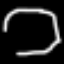
Label: octagon